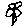
Label: flower